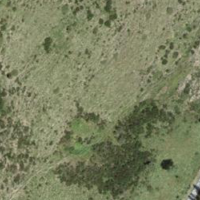
EUNIS habitat code: 23
Species observed at this site:
Tettigonia viridissima
Antaxius pedestris
Ruspolia nitidula
Pseudochorthippus parallelus
Saxicola rubetra
Motacilla alba
Minois dryas
Nemobius sylvestris
Gomphocerippus rufus
Ephippiger terrestris
Corvus corax
Himacerus mirmicoides